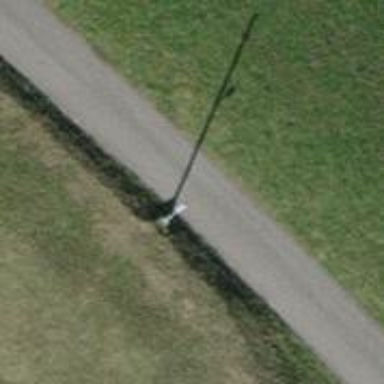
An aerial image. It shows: Minor power line.